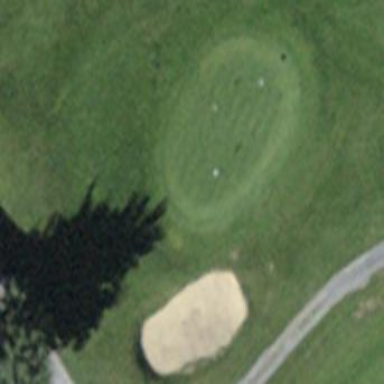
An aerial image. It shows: Golf green.